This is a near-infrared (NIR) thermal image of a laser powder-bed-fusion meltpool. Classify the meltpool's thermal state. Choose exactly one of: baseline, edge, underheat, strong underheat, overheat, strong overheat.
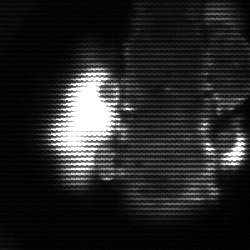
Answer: strong underheat